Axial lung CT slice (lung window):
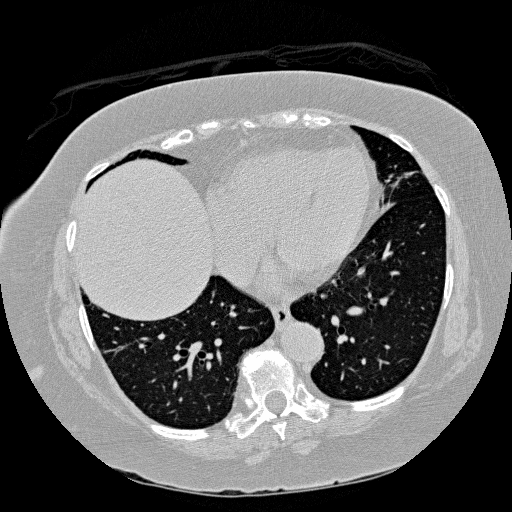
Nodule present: no